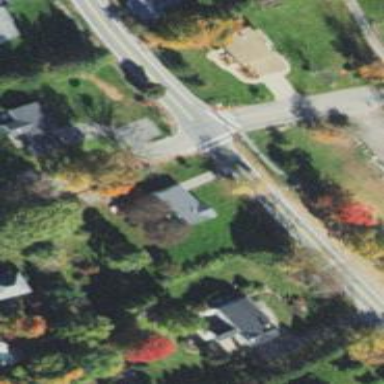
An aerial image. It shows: Stop road.